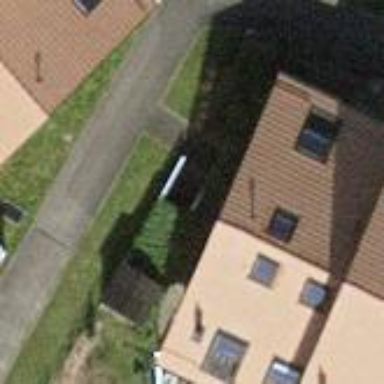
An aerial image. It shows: Terrace building.